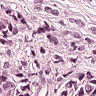
Metastatic tissue present: yes